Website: home-depot
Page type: customer-info-address
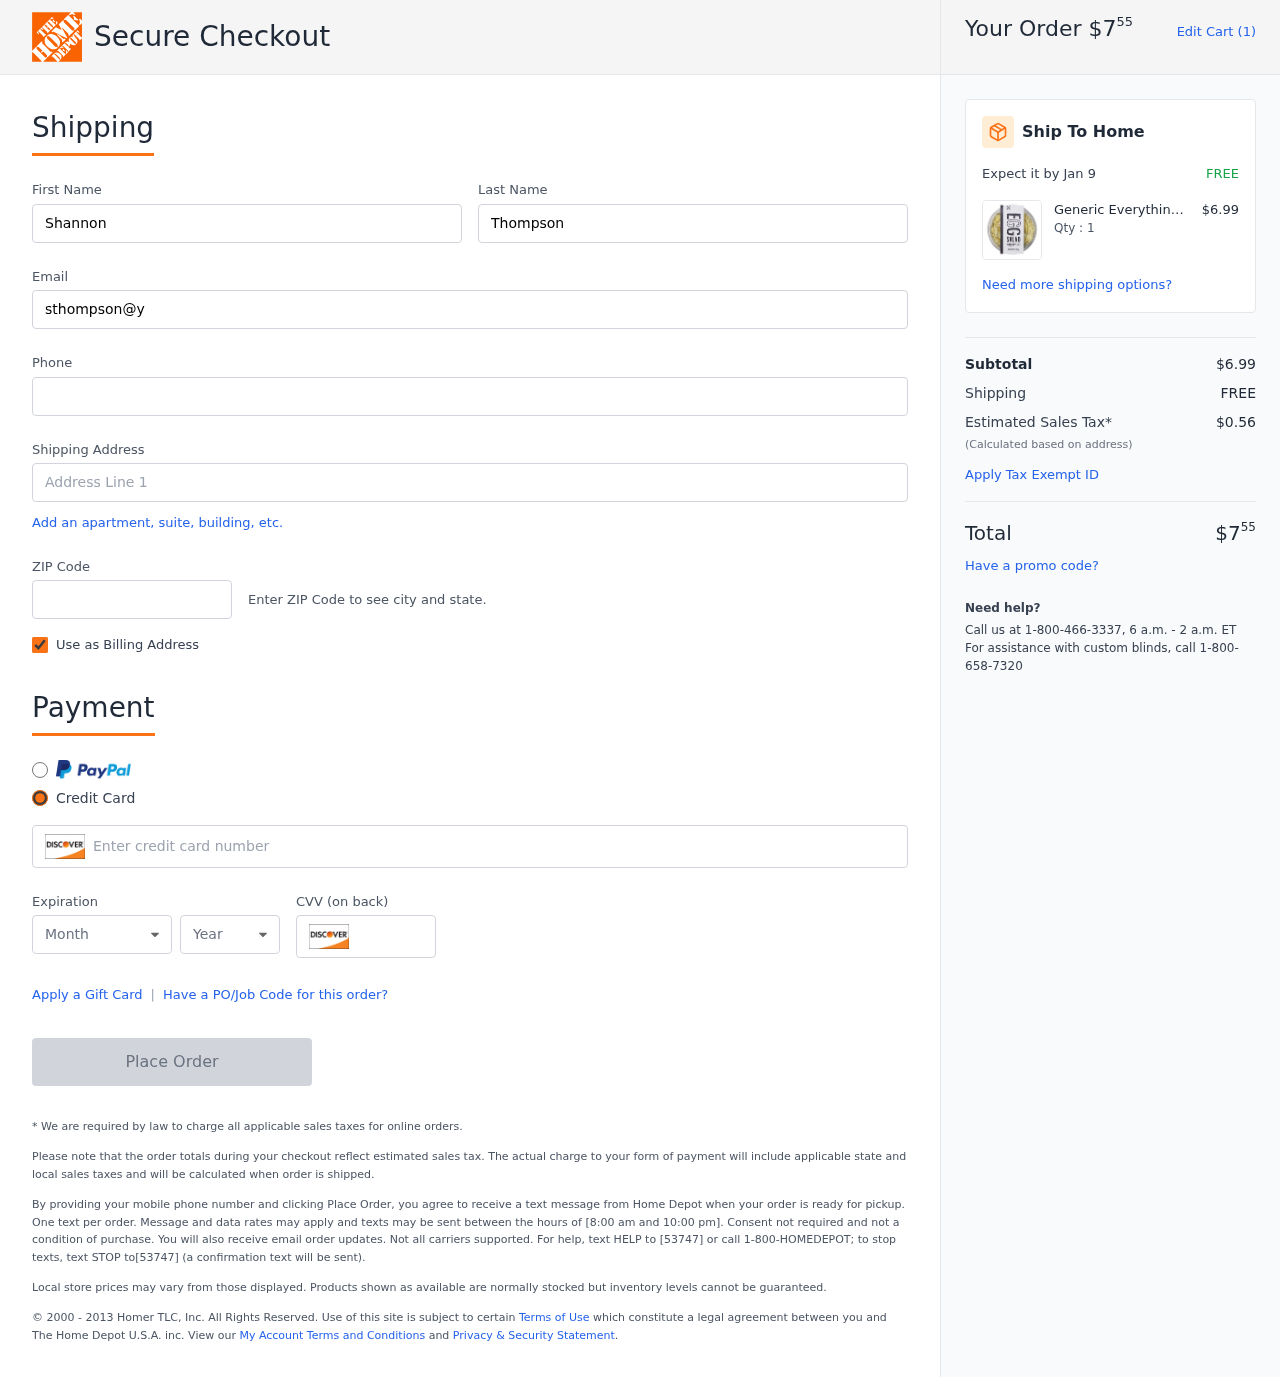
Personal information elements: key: PII_CARD_CVV
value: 641
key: PII_CARD_EXPIRY_MONTH
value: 07
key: PII_CARD_EXPIRY_YEAR
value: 28
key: PII_CARD_NUMBER
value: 6570 0013 3978 7140
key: PII_EMAIL
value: sthompson@yahoo.com
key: PII_FIRSTNAME
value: Shannon
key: PII_LASTNAME
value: Thompson
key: PII_PHONE
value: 7239674662
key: PII_POSTCODE
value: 21684
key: PII_STREET
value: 51187 Perry Center
Product elements: key: PRODUCT1_BRAND
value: Generic
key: PRODUCT1_NAME
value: Everything Spice Egg Salad, 6.67 oz
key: PRODUCT1_PRICE
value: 6.99
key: PRODUCT1_QUANTITY
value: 1
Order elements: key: ORDER_TOTAL
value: $755
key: ORDER_NUM_ITEMS
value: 1
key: ORDER_DELIVERY_DATE
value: Jan 9
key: ORDER_SUBTOTAL
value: $6.99
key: ORDER_SHIPPING_COST
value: FREE
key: ORDER_TAX
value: $0.56